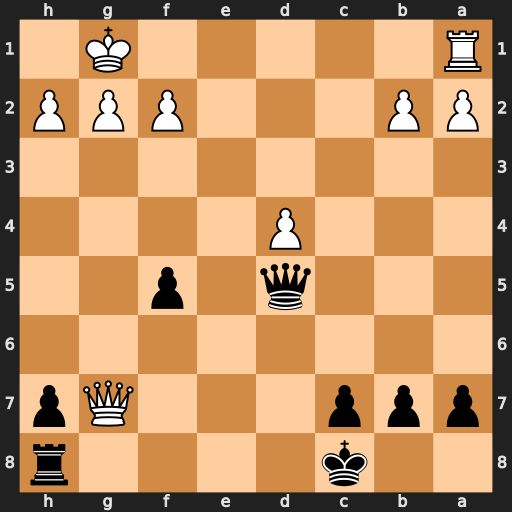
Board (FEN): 2k4r/ppp3Qp/8/3q1p2/3P4/8/PP3PPP/R5K1
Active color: b
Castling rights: -
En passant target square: -
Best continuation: Rg8 Qxg8+ Qxg8